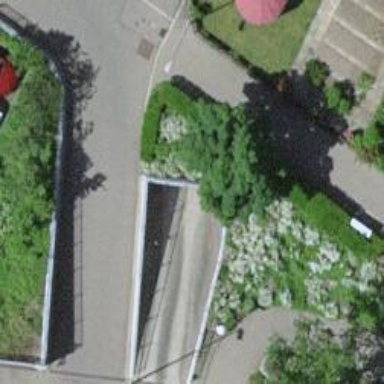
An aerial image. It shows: Retaining wall.